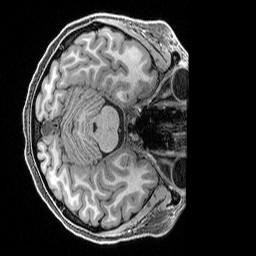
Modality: T1w
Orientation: axial
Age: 22
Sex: female
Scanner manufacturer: siemens
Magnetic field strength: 3 T
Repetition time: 2.5 s
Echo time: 0.00296 s